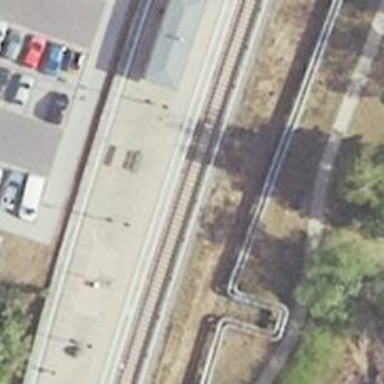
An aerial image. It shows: Light rail stop position with railway stop for public transport.